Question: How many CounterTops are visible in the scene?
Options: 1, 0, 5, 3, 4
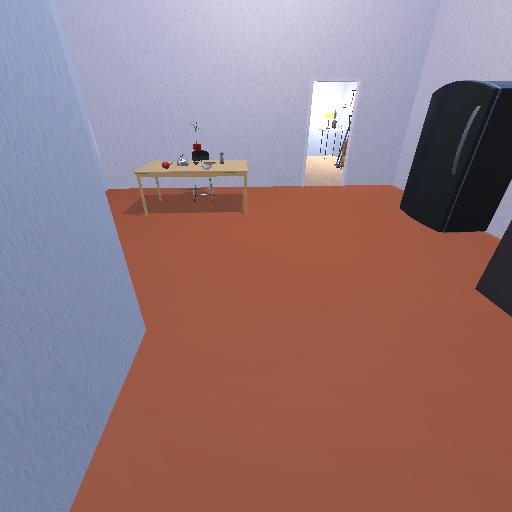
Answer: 1